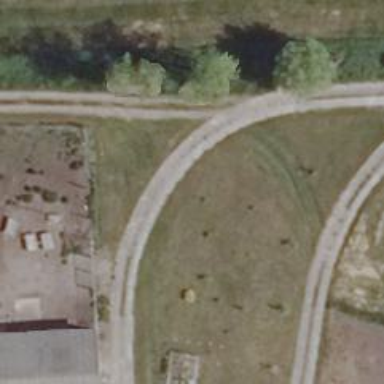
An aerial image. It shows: Sandy track road with grade 1 tracktype.